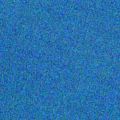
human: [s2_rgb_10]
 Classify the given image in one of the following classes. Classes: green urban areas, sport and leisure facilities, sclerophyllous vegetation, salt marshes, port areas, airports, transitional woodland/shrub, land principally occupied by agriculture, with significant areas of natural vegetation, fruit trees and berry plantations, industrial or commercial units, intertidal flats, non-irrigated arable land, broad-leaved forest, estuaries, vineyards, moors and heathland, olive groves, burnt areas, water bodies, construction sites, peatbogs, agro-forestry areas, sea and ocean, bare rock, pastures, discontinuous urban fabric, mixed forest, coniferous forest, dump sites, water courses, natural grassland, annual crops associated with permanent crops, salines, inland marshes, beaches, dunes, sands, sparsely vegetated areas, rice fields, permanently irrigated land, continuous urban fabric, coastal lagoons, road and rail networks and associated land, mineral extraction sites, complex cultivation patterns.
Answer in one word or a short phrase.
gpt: sea and ocean